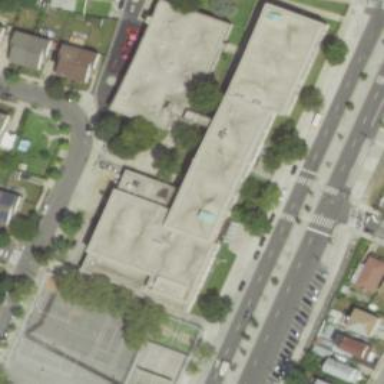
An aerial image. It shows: School.